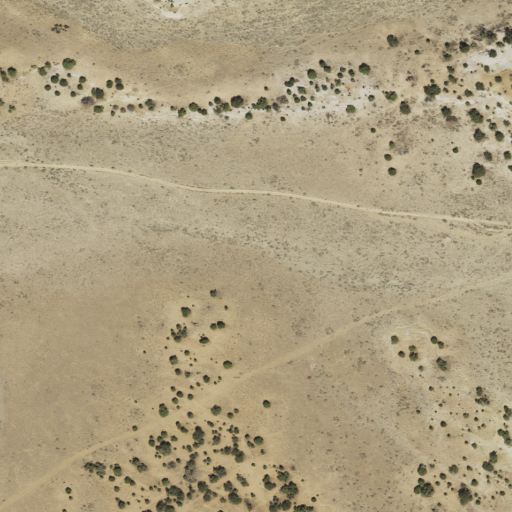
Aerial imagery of plain(s) in Utah named Link Flats containing shrub and grassland